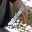
Label: 1